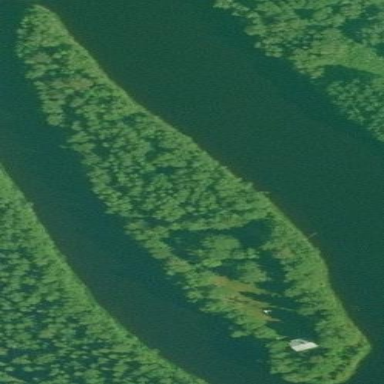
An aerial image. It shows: Islet surrounded by forest.